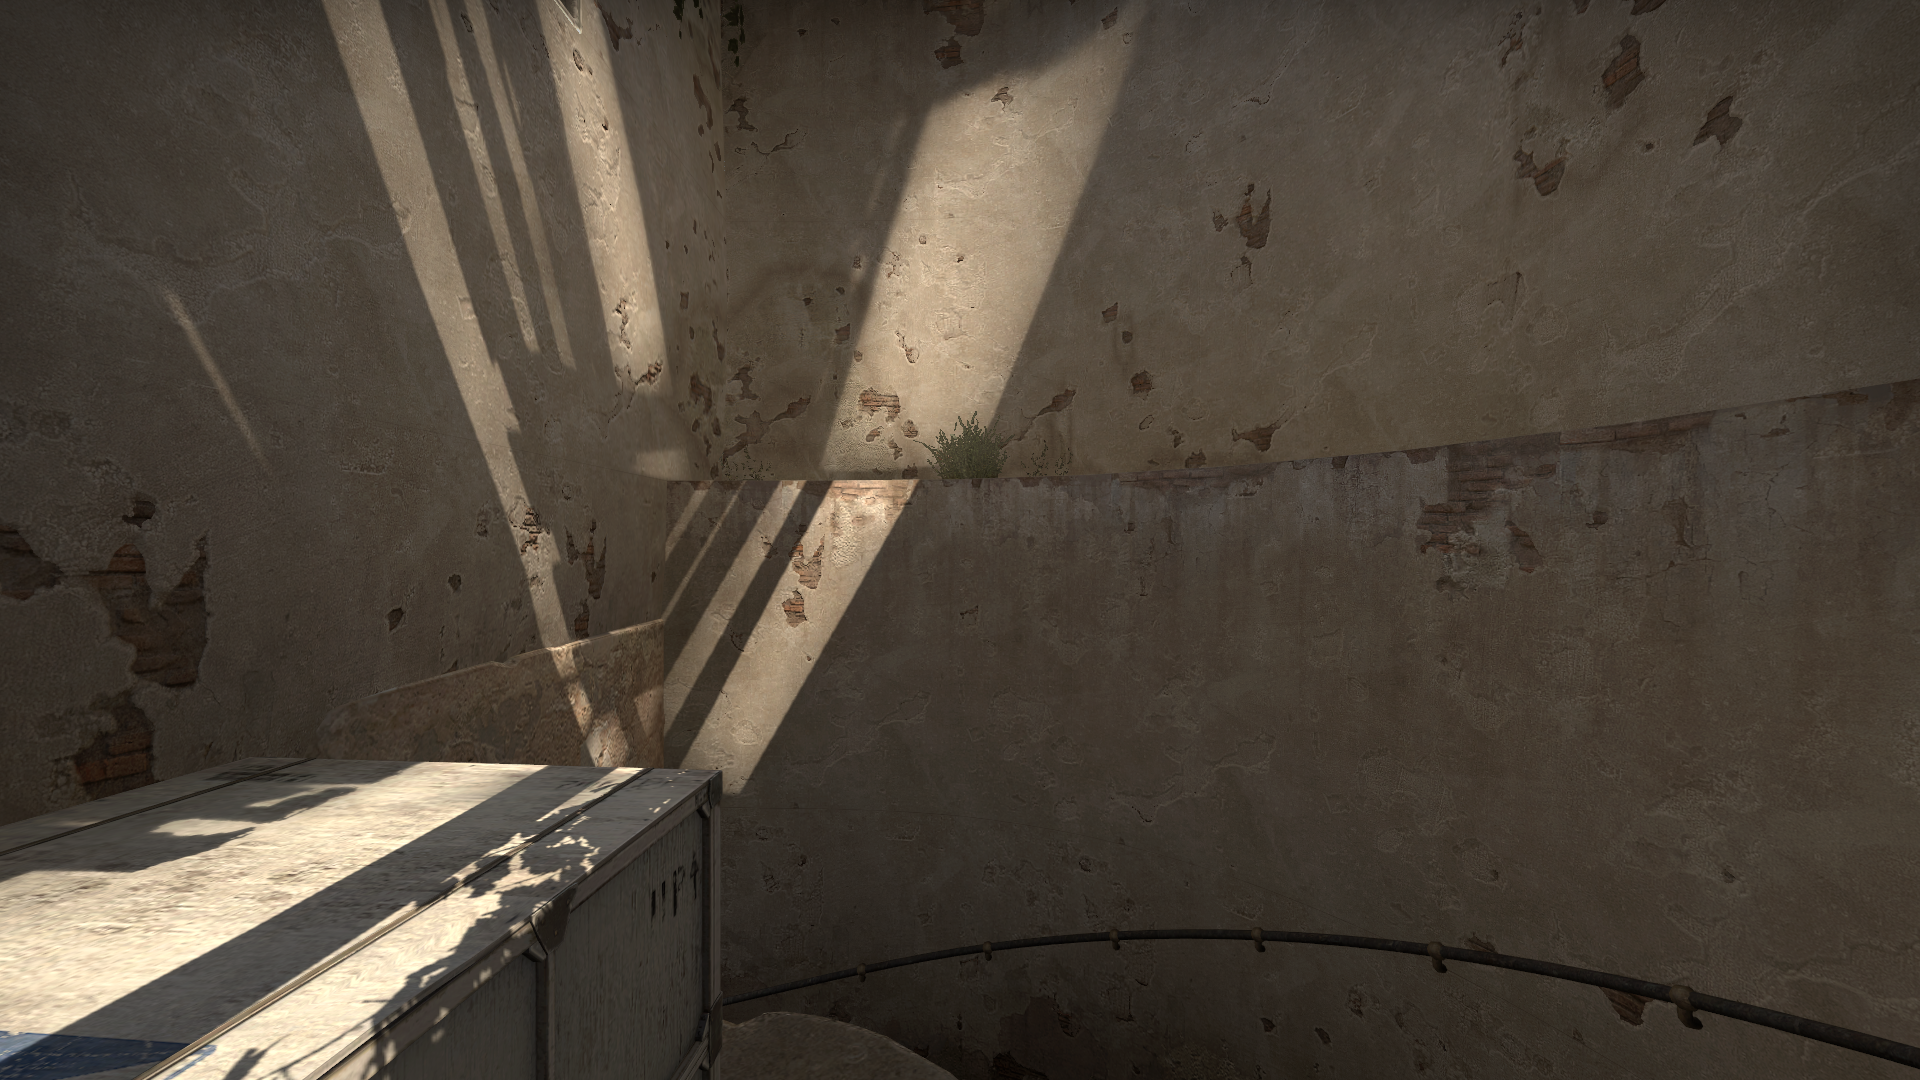
Map: de_dust2